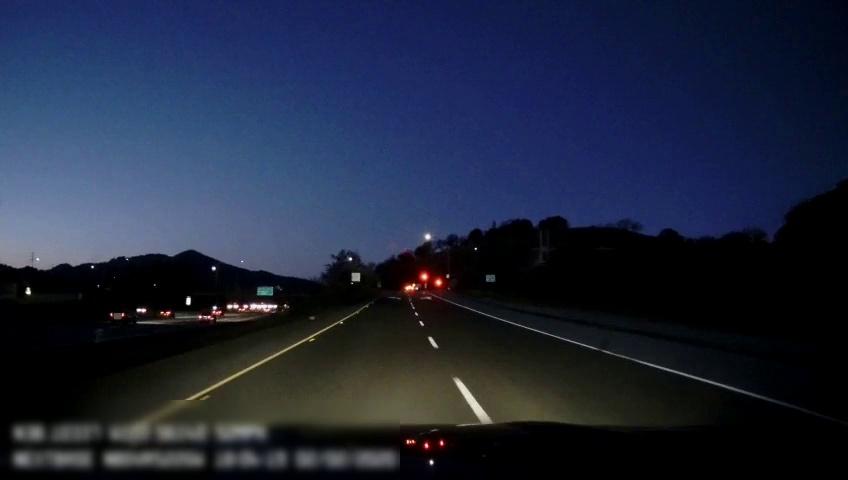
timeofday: Dusk/Dawn/Twilight
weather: Other
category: Drivable Space
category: Drivable Space
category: Vehicles | Car
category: Vehicles | Car
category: Vehicles | SUV
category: Vehicles | SUV
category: Vehicles | SUV
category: Lanes | Alternate Lane
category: Lanes | Alternate Lane
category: Lanes | Alternate Lane
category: Lanes | Alternate Lane
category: Traffic | Signs
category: Traffic | Signs
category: Traffic | Signs
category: Traffic | Signs